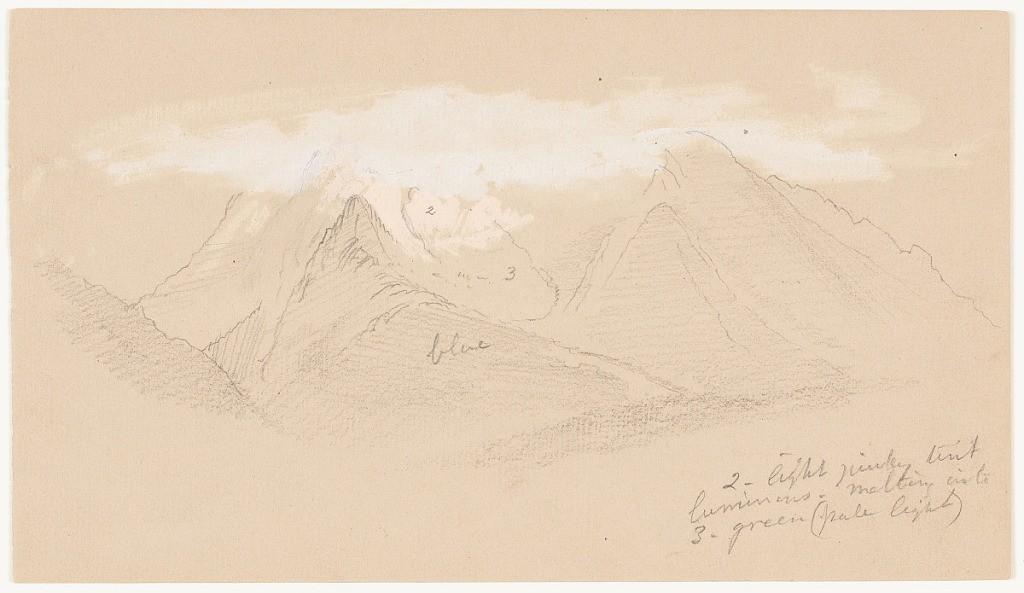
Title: Clouds over Mountain Peaks
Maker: Frederic Edwin Church, American, 1826–1900
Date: August - September, 1868
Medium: Graphite and white gouache on tan laid paper; verso: graphite
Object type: drawing
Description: Landscape sketch showing a view of several sharp peaks in a mountain range in the European Alps. At center, low-lying clouds hang among the summits of the peaks, between which a narrow valley is formed. At right, another tall, rocky mountain rises toward the clouds.

Verso: Landscape sketches showing two oppositely oriented views of wooded hills and rocky mountains by a river or lake. Above, a steep, wooded prominence is shown in the foreground and frames a rocky peak in the distance. Below, a river winds through a rolling, wooded landscape that gives way to taller, more rugged mountains in the background at left.